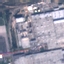
Land use / land cover class: Industrial